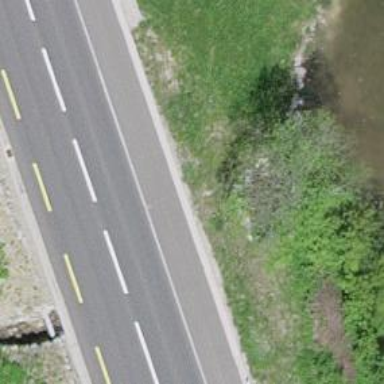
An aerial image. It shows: Culvert tunnel.